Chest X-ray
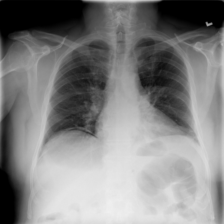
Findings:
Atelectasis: positive
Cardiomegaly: positive
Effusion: positive
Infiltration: negative
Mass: negative
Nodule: negative
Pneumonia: negative
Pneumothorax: negative
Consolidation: negative
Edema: negative
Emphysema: negative
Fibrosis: negative
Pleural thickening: negative
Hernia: negative